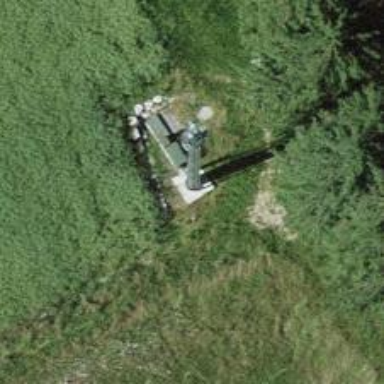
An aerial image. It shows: Man-made mast used for communication purposes.